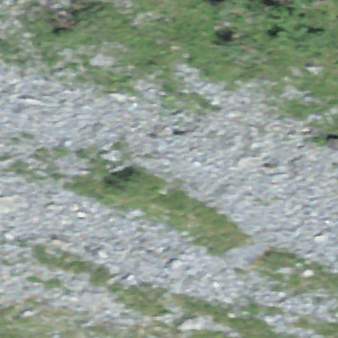
Label: other